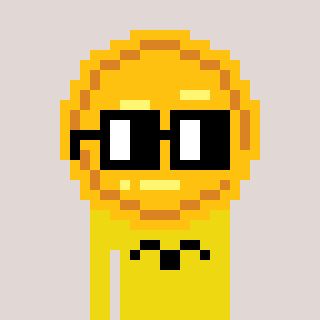
a pixel art character with square black glasses, a medal-shaped head and a yellow-colored body on a warm background